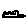
Label: cloud